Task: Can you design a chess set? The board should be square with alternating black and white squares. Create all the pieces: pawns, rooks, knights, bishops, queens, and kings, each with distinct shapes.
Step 1272:
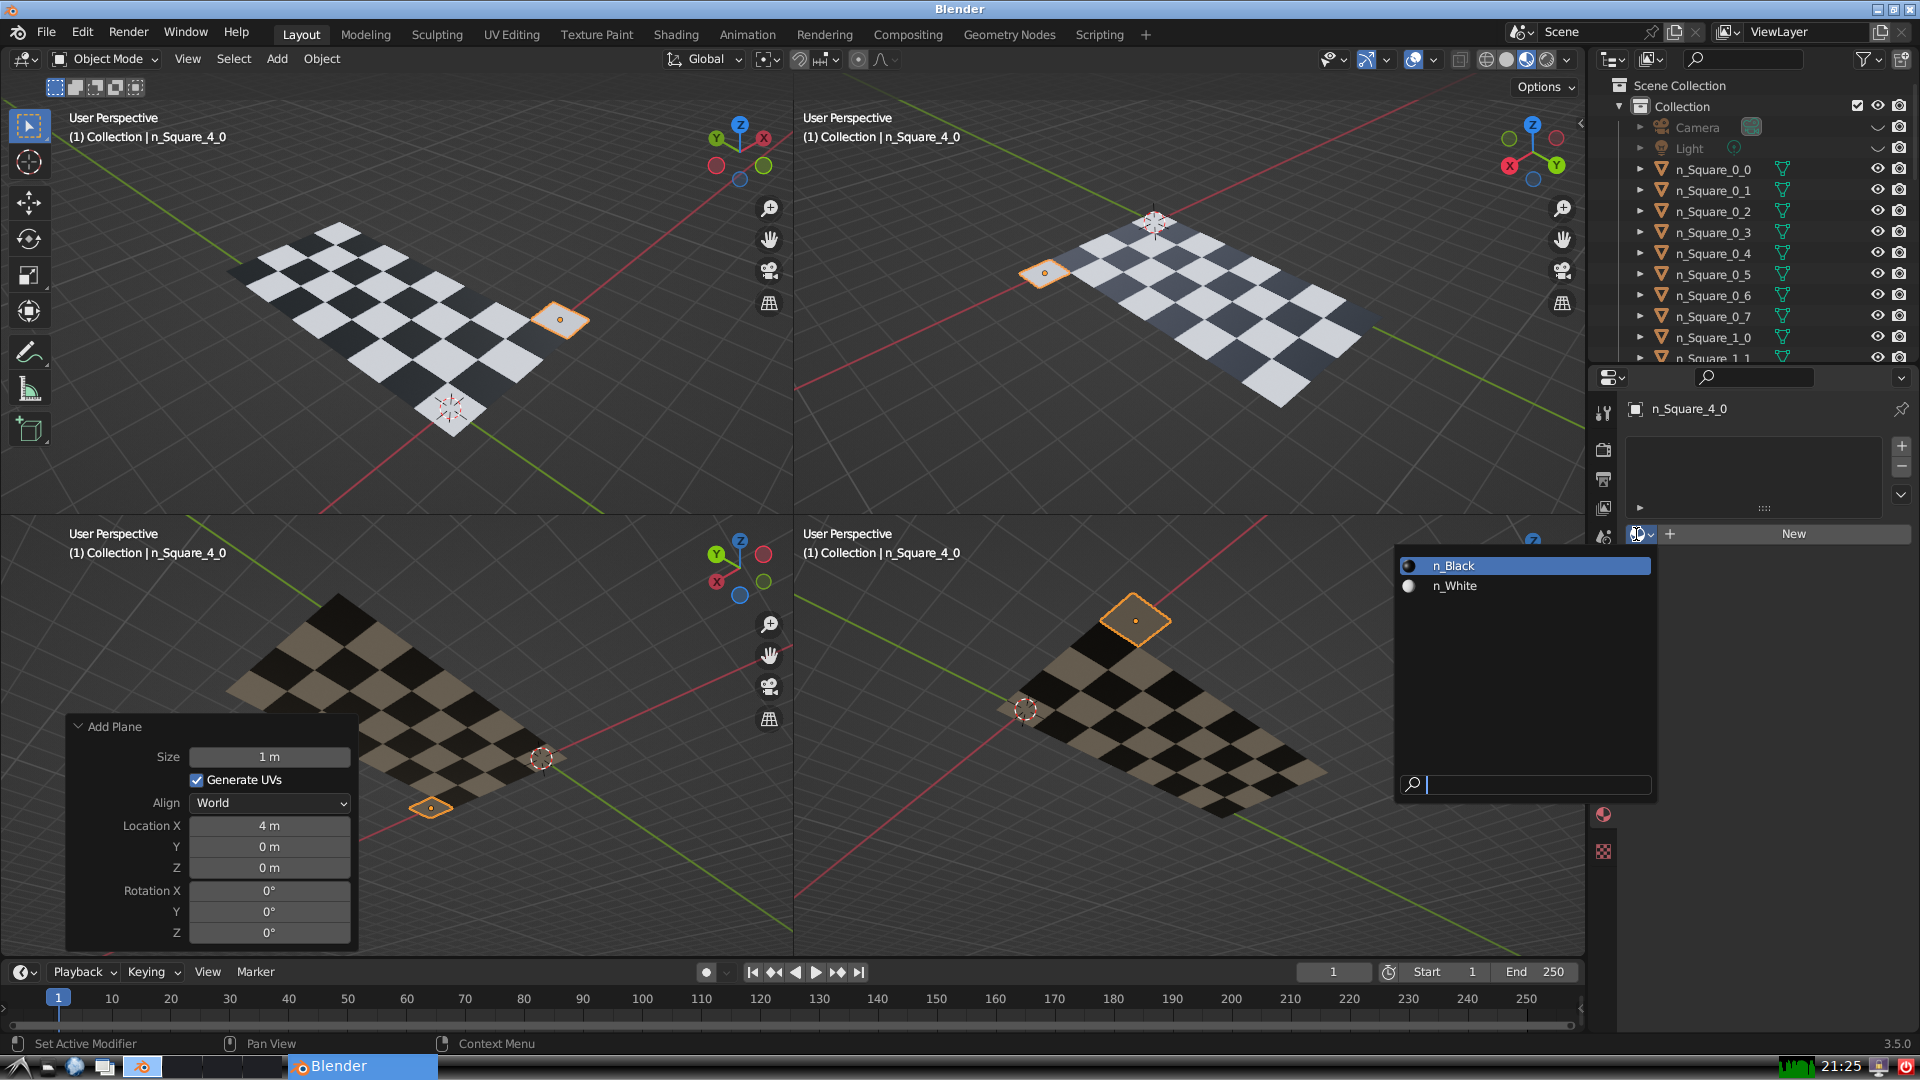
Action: input_text: n_White